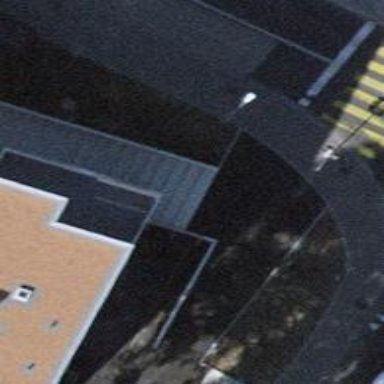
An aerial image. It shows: Road with steps.